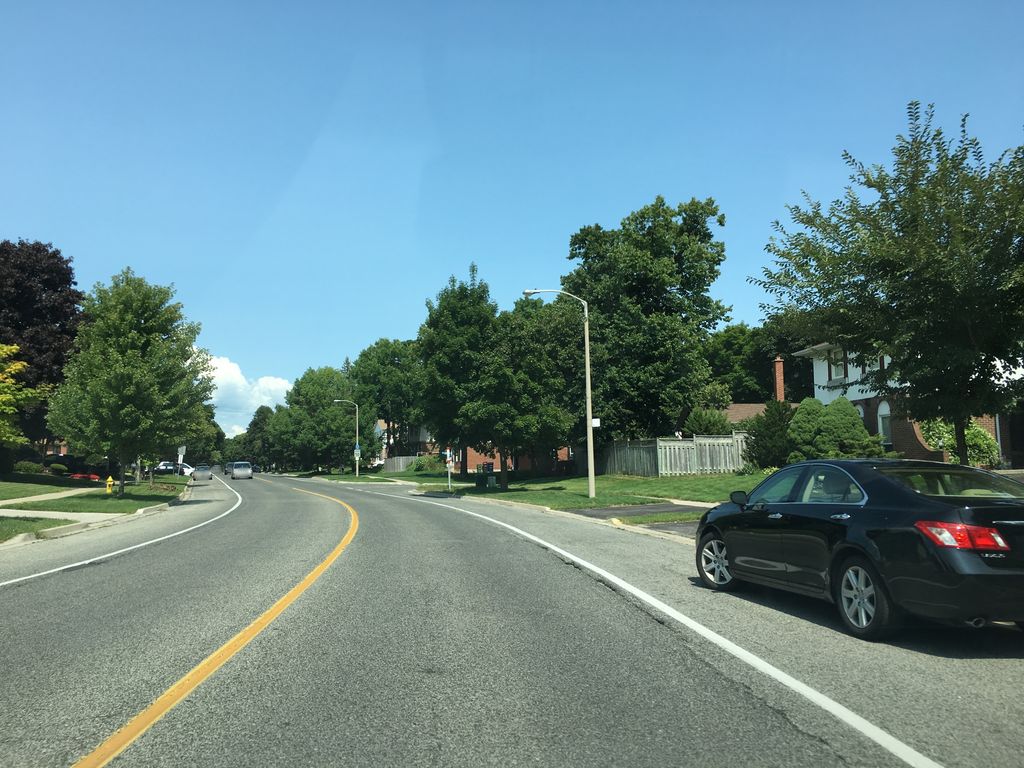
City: toronto